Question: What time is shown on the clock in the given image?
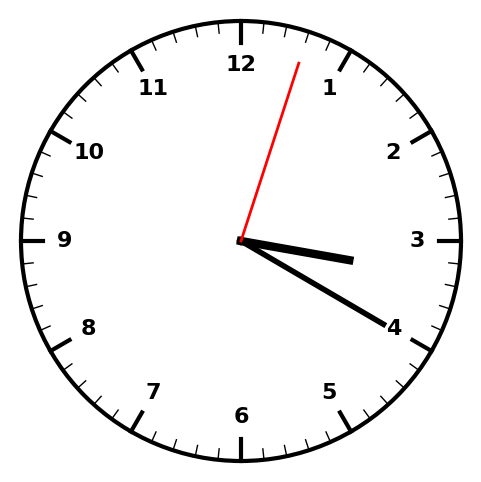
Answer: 03:20:03